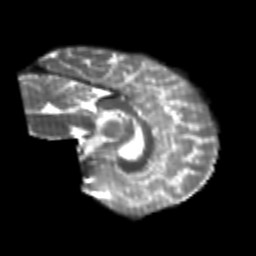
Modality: T2w
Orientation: sagittal
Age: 24
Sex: female
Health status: healthy
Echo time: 0.074 s